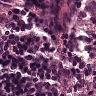
Metastatic tissue present: no